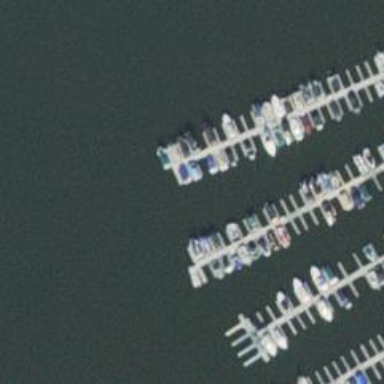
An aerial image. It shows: Man-made pier.